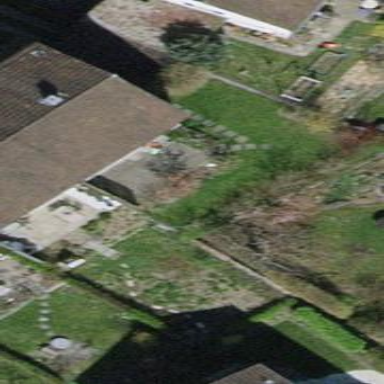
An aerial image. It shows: Terrace building with tile roof.